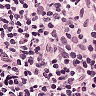
Metastatic tissue present: no